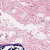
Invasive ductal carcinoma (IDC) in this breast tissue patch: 0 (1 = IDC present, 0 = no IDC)